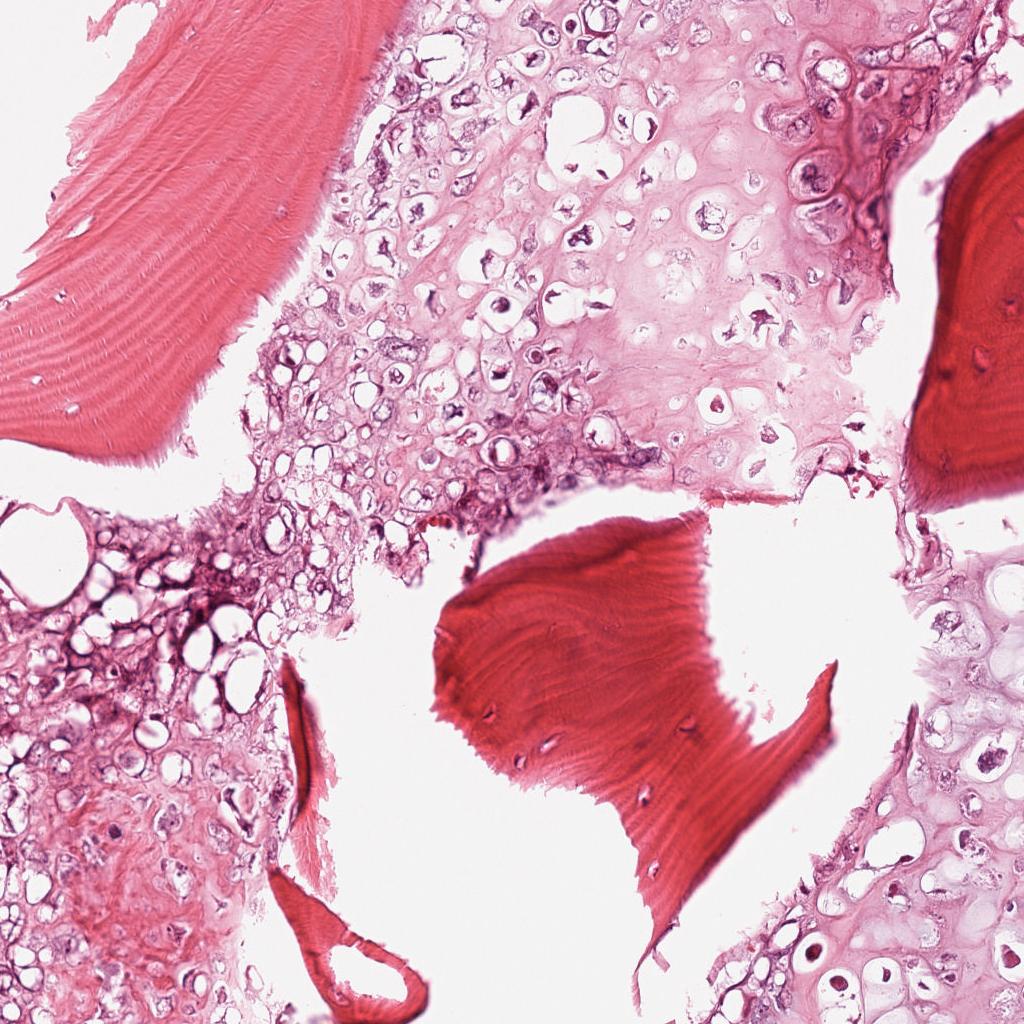
Label: Non-Tumor